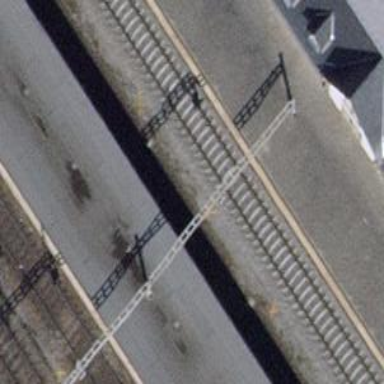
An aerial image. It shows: Railway stop with public transport stop position.